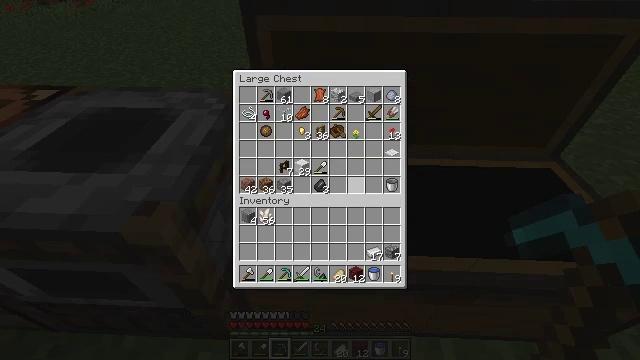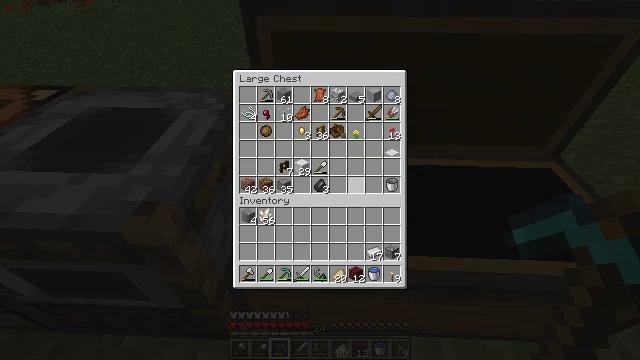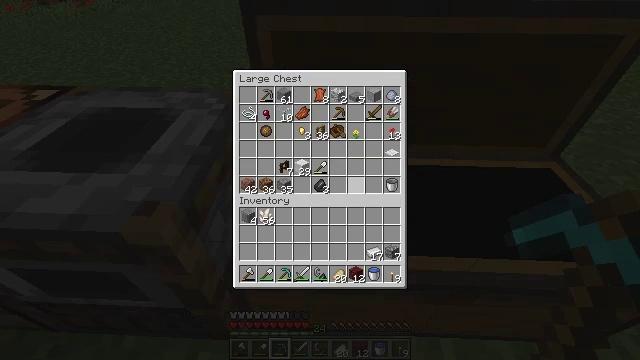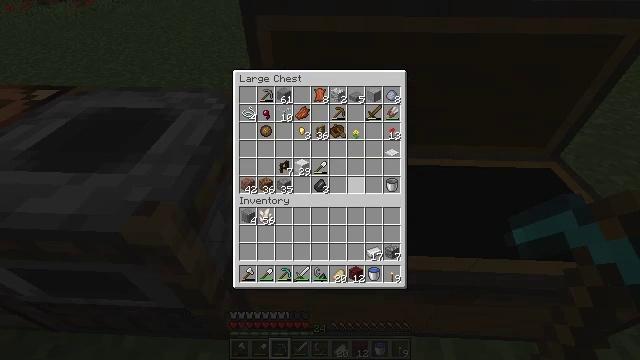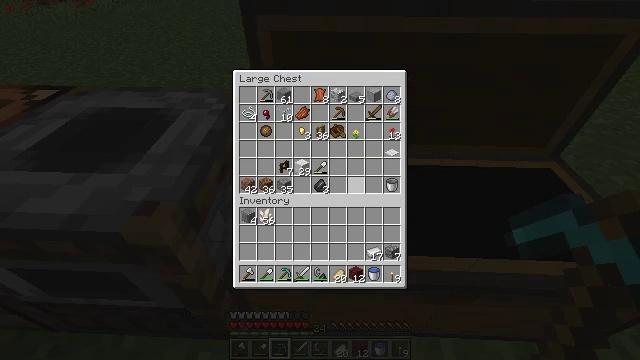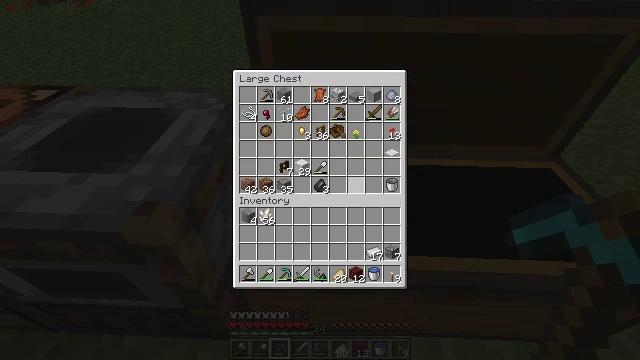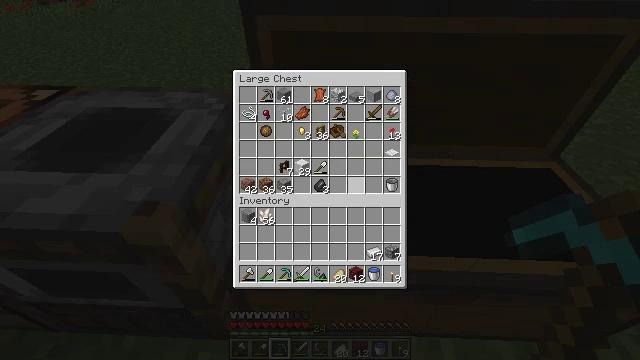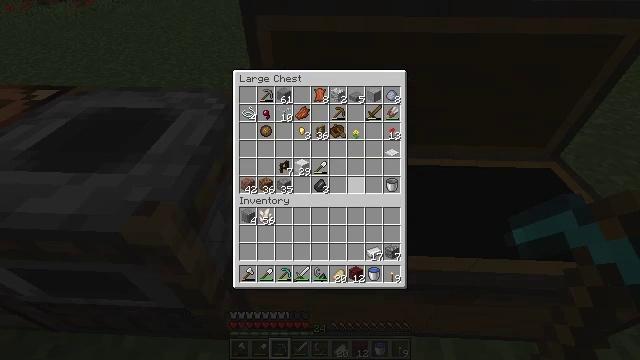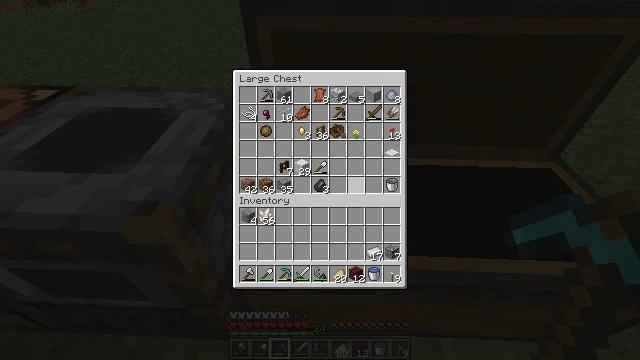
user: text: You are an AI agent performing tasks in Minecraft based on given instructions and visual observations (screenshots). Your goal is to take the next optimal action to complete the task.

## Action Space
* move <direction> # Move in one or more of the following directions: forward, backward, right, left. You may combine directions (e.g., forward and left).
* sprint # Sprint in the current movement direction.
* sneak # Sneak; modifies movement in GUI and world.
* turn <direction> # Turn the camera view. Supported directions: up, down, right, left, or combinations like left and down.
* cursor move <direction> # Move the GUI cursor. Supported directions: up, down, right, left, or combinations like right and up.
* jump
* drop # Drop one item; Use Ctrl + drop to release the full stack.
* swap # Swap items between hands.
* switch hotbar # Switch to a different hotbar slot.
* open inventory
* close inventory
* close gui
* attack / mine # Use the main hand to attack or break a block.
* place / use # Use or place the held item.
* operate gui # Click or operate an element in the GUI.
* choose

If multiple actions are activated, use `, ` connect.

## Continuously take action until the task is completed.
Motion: motion action
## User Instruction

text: Get stone stairs by crafting with stone.
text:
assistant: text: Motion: no_op
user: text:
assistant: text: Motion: no_op
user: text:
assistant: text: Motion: no_op
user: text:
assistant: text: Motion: no_op
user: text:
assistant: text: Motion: no_op
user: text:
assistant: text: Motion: no_op
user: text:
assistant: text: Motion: no_op
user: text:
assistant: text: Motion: no_op
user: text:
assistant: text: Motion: no_op
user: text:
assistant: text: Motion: no_op
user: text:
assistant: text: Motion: no_op
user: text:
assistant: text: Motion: no_op
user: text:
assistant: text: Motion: no_op
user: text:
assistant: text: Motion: no_op
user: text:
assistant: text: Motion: no_op
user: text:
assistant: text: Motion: no_op
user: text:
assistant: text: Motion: no_op
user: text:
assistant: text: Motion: no_op
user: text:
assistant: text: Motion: no_op
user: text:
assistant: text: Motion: no_op
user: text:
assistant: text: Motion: no_op
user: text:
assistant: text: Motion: no_op
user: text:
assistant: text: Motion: no_op
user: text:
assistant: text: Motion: no_op
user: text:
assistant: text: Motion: no_op
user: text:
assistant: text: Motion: no_op
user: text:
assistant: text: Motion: no_op
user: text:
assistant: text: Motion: no_op
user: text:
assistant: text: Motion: no_op
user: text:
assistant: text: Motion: no_op